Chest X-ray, AP view. Patient: 21 years old, sex M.
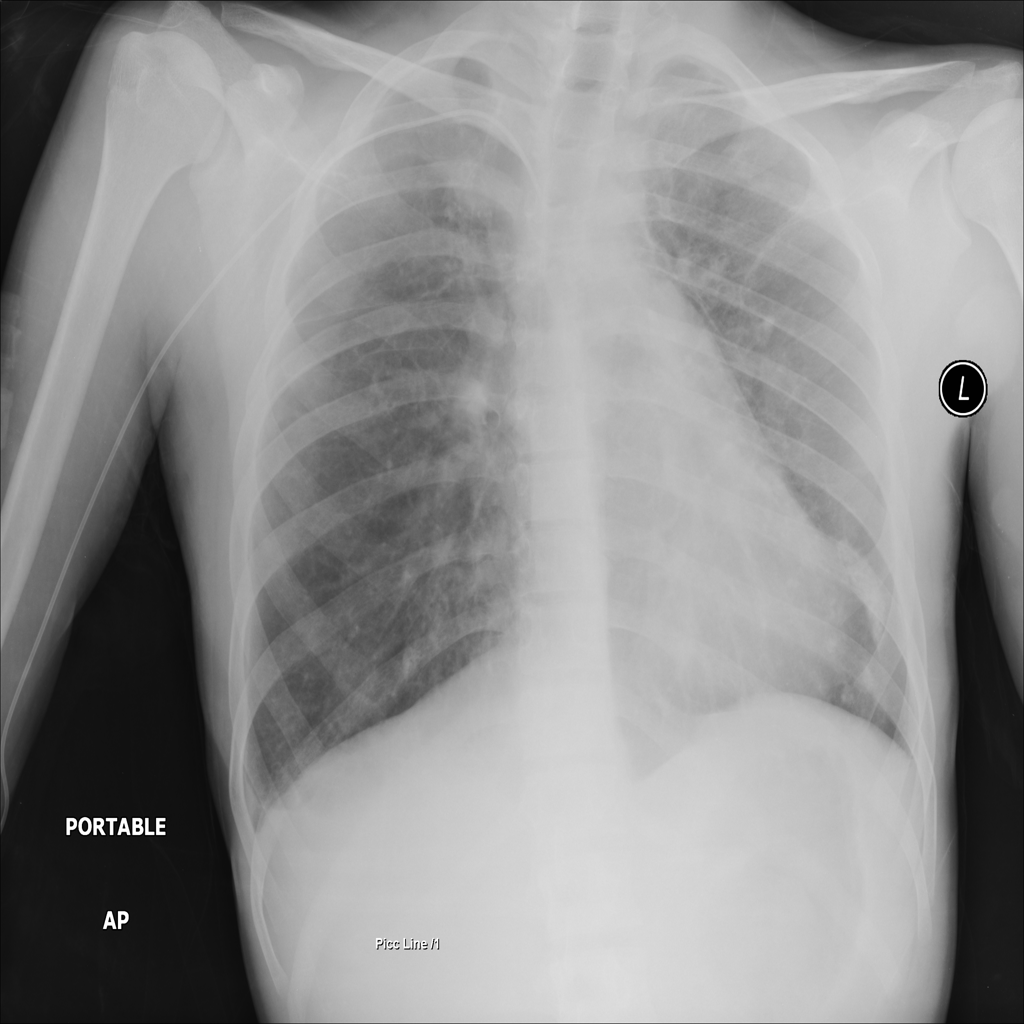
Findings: No Finding